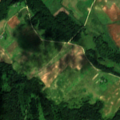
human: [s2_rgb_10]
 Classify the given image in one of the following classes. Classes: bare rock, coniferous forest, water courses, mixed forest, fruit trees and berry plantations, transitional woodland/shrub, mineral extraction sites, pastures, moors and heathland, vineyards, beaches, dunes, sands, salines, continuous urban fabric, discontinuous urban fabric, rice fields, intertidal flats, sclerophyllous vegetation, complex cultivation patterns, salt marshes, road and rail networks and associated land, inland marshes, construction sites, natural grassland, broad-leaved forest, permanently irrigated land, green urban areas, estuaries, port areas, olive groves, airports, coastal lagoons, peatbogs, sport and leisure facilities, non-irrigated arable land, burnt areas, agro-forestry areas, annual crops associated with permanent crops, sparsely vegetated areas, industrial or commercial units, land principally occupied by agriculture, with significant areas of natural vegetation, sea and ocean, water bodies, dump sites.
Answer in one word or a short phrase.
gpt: non-irrigated arable land, pastures, complex cultivation patterns, broad-leaved forest, mixed forest